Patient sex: F
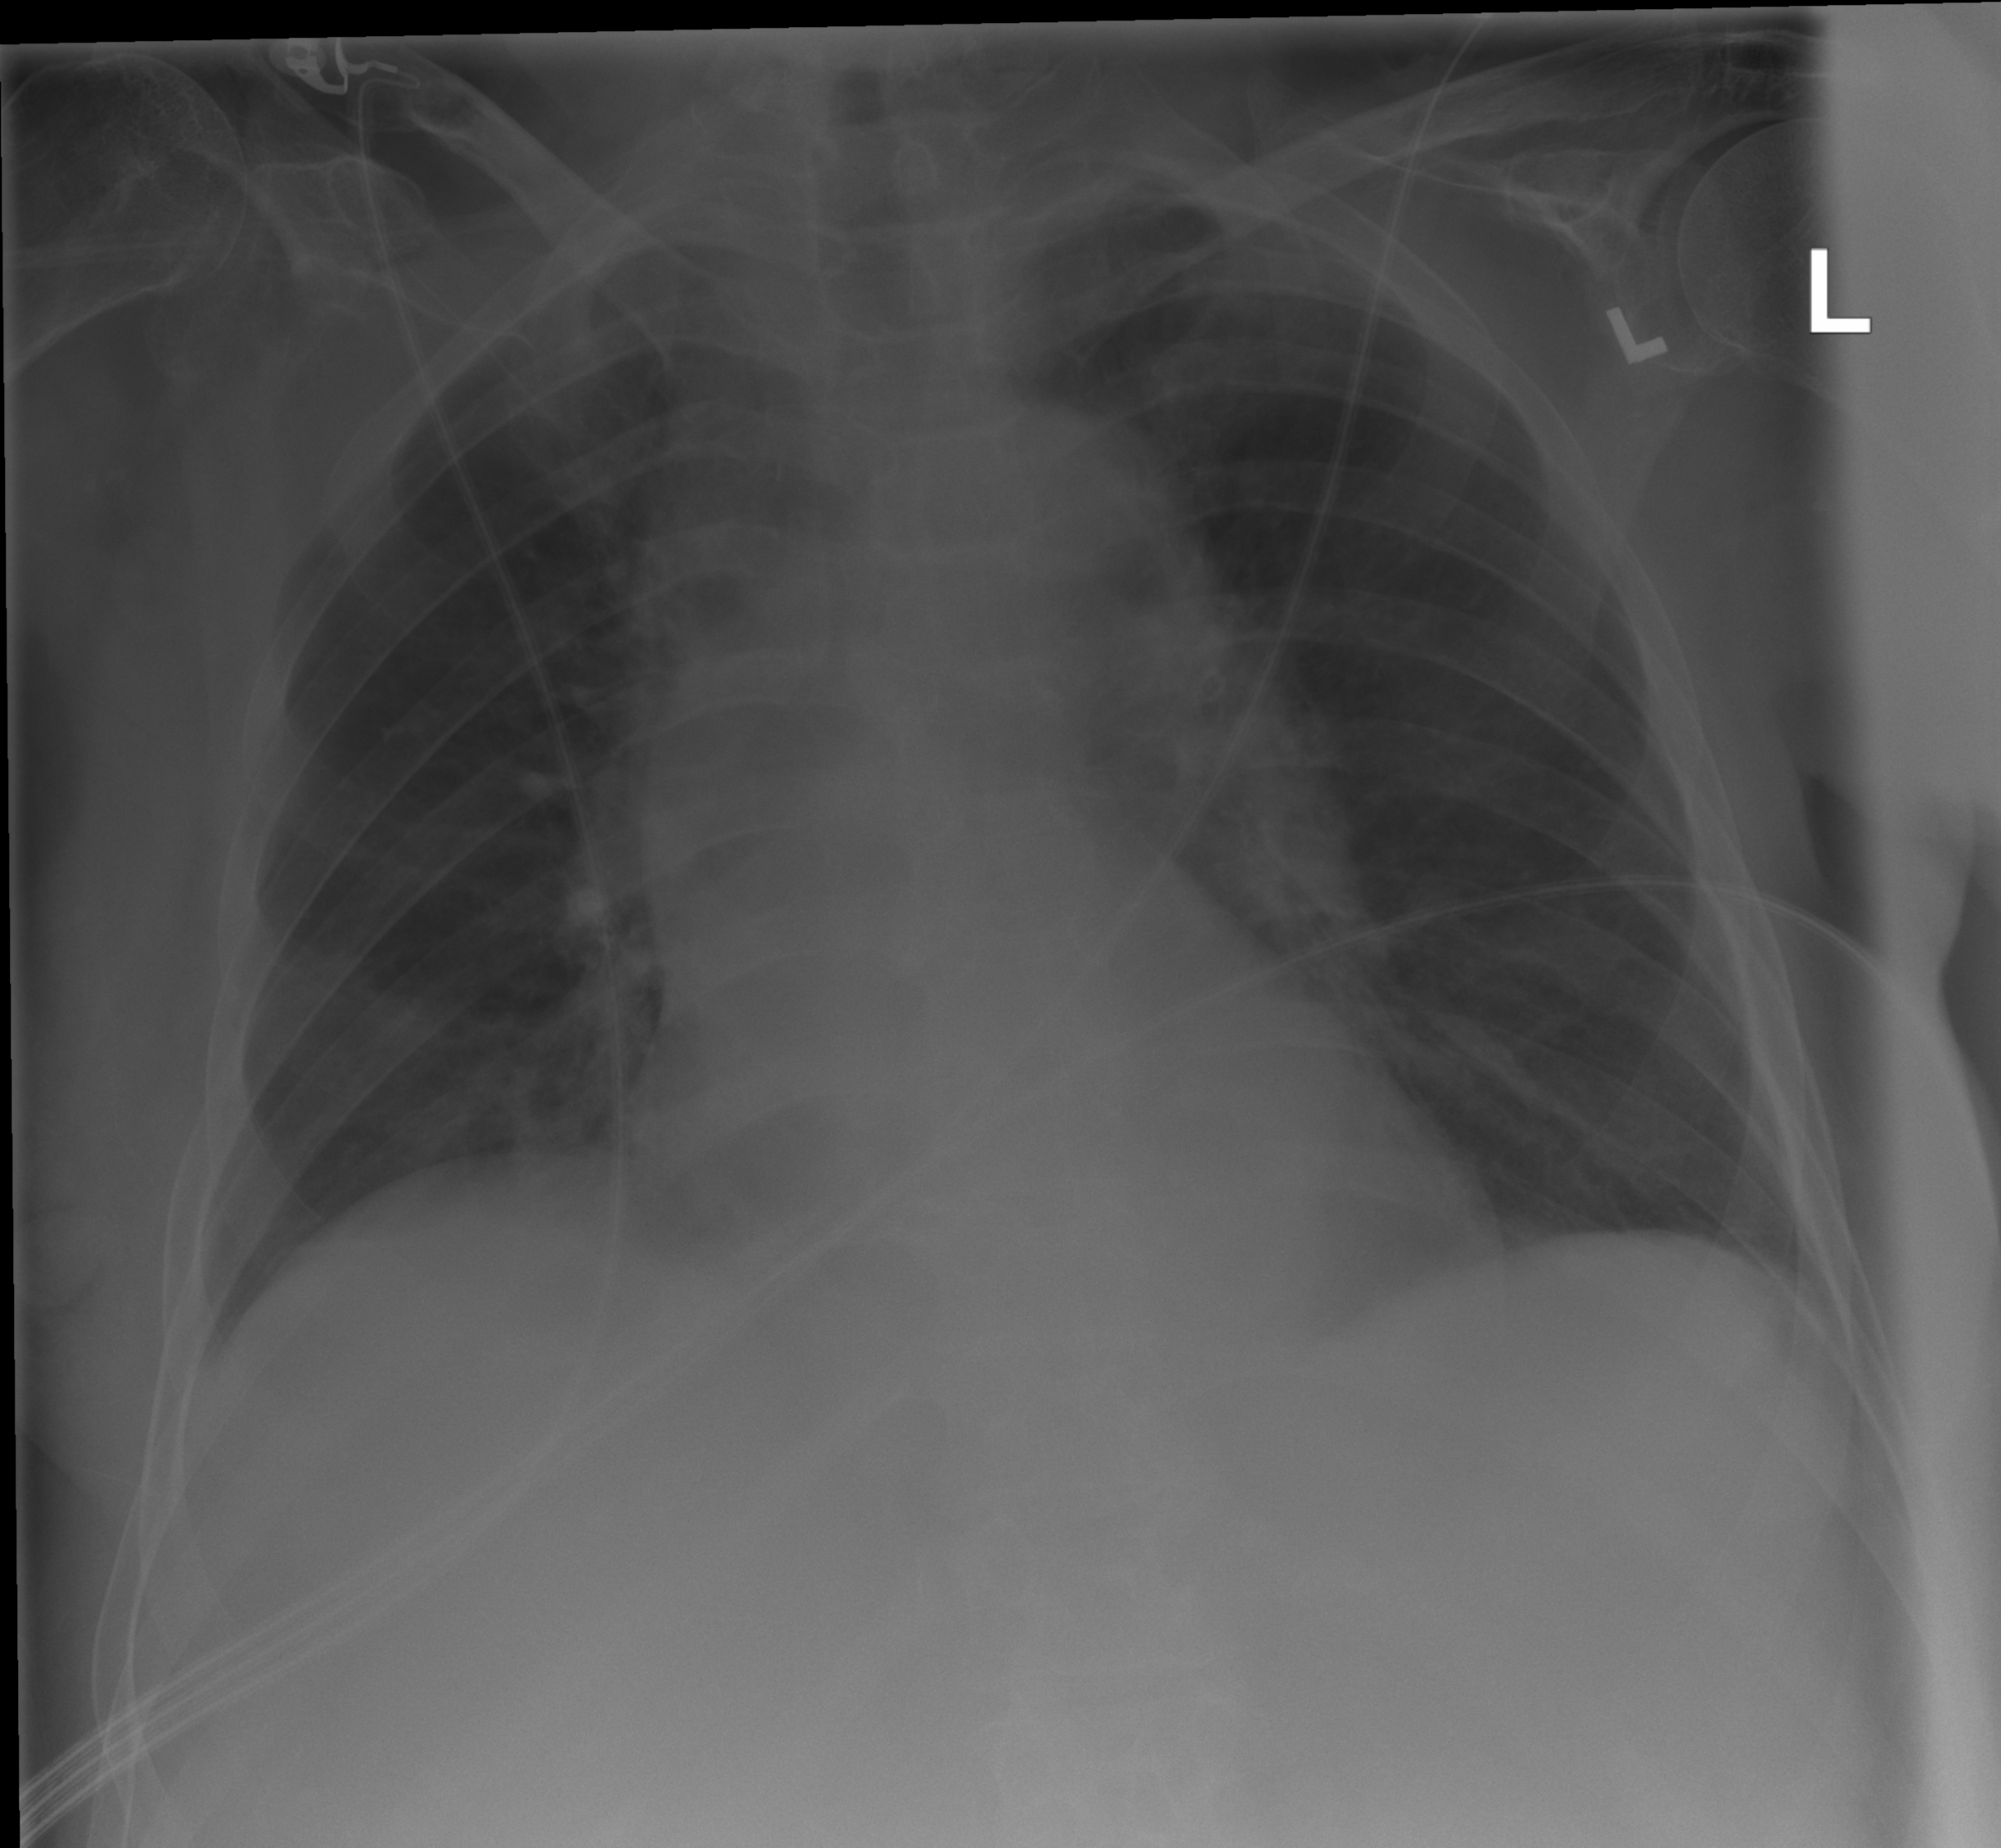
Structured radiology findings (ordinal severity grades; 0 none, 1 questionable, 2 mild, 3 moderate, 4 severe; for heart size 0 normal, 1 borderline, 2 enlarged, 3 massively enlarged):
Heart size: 1
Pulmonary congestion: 0
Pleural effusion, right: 0
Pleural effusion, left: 0
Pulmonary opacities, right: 0
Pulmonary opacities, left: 1
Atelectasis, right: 0
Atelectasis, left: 0